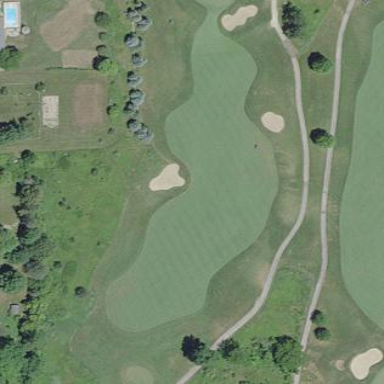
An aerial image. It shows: Grassy area designated as golf fairway.